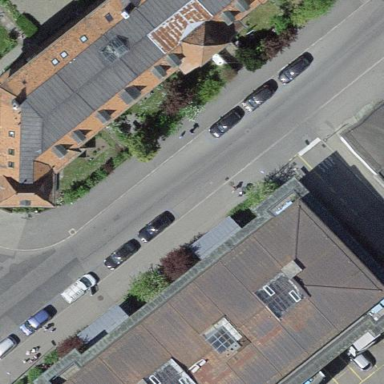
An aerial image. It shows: Residential building.